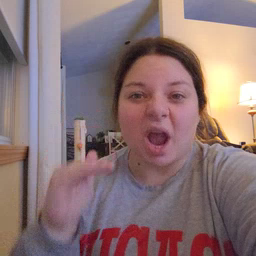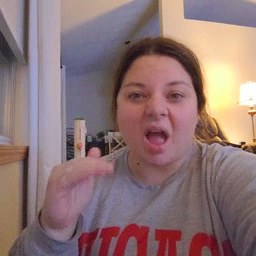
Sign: child